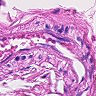
Metastatic tissue present: no